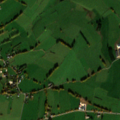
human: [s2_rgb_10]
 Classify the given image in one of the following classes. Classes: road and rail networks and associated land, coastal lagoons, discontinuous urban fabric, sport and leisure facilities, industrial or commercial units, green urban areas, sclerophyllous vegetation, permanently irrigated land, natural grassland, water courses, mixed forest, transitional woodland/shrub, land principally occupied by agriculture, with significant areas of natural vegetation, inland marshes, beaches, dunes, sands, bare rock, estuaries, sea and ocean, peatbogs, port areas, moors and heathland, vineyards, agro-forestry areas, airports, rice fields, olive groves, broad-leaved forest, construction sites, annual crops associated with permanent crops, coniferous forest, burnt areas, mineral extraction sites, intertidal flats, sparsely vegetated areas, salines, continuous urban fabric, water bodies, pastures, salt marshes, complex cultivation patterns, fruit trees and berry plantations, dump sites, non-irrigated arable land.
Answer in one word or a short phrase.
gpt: discontinuous urban fabric, pastures